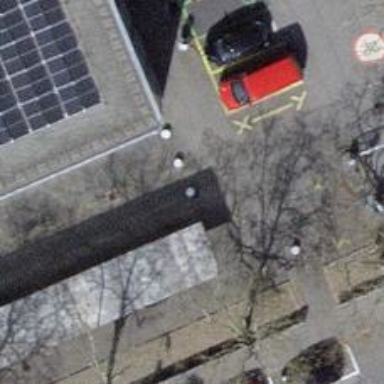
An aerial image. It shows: Bollard.